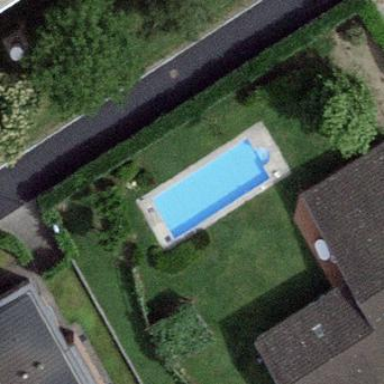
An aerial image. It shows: Swimming pool located in leisure land.